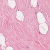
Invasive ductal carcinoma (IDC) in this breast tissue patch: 0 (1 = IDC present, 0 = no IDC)